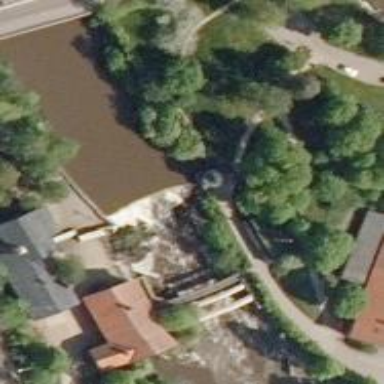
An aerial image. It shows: Hydro power generator.